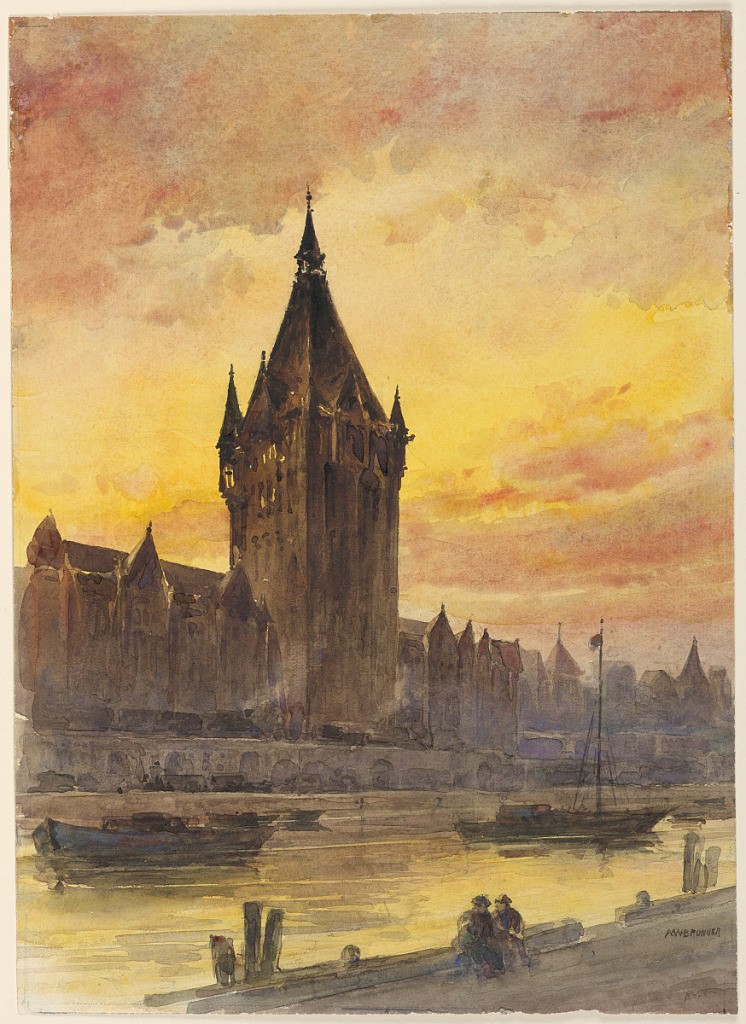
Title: Sunset Over Tower and River
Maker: Arnold William Brunner, American, 1857–1925
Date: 1883
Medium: Brush and watercolor on paper
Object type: Drawing
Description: A river in the foreground, with a building group dominated by a large tower silhouetted against a summer sky. To figures in foreground.